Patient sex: M
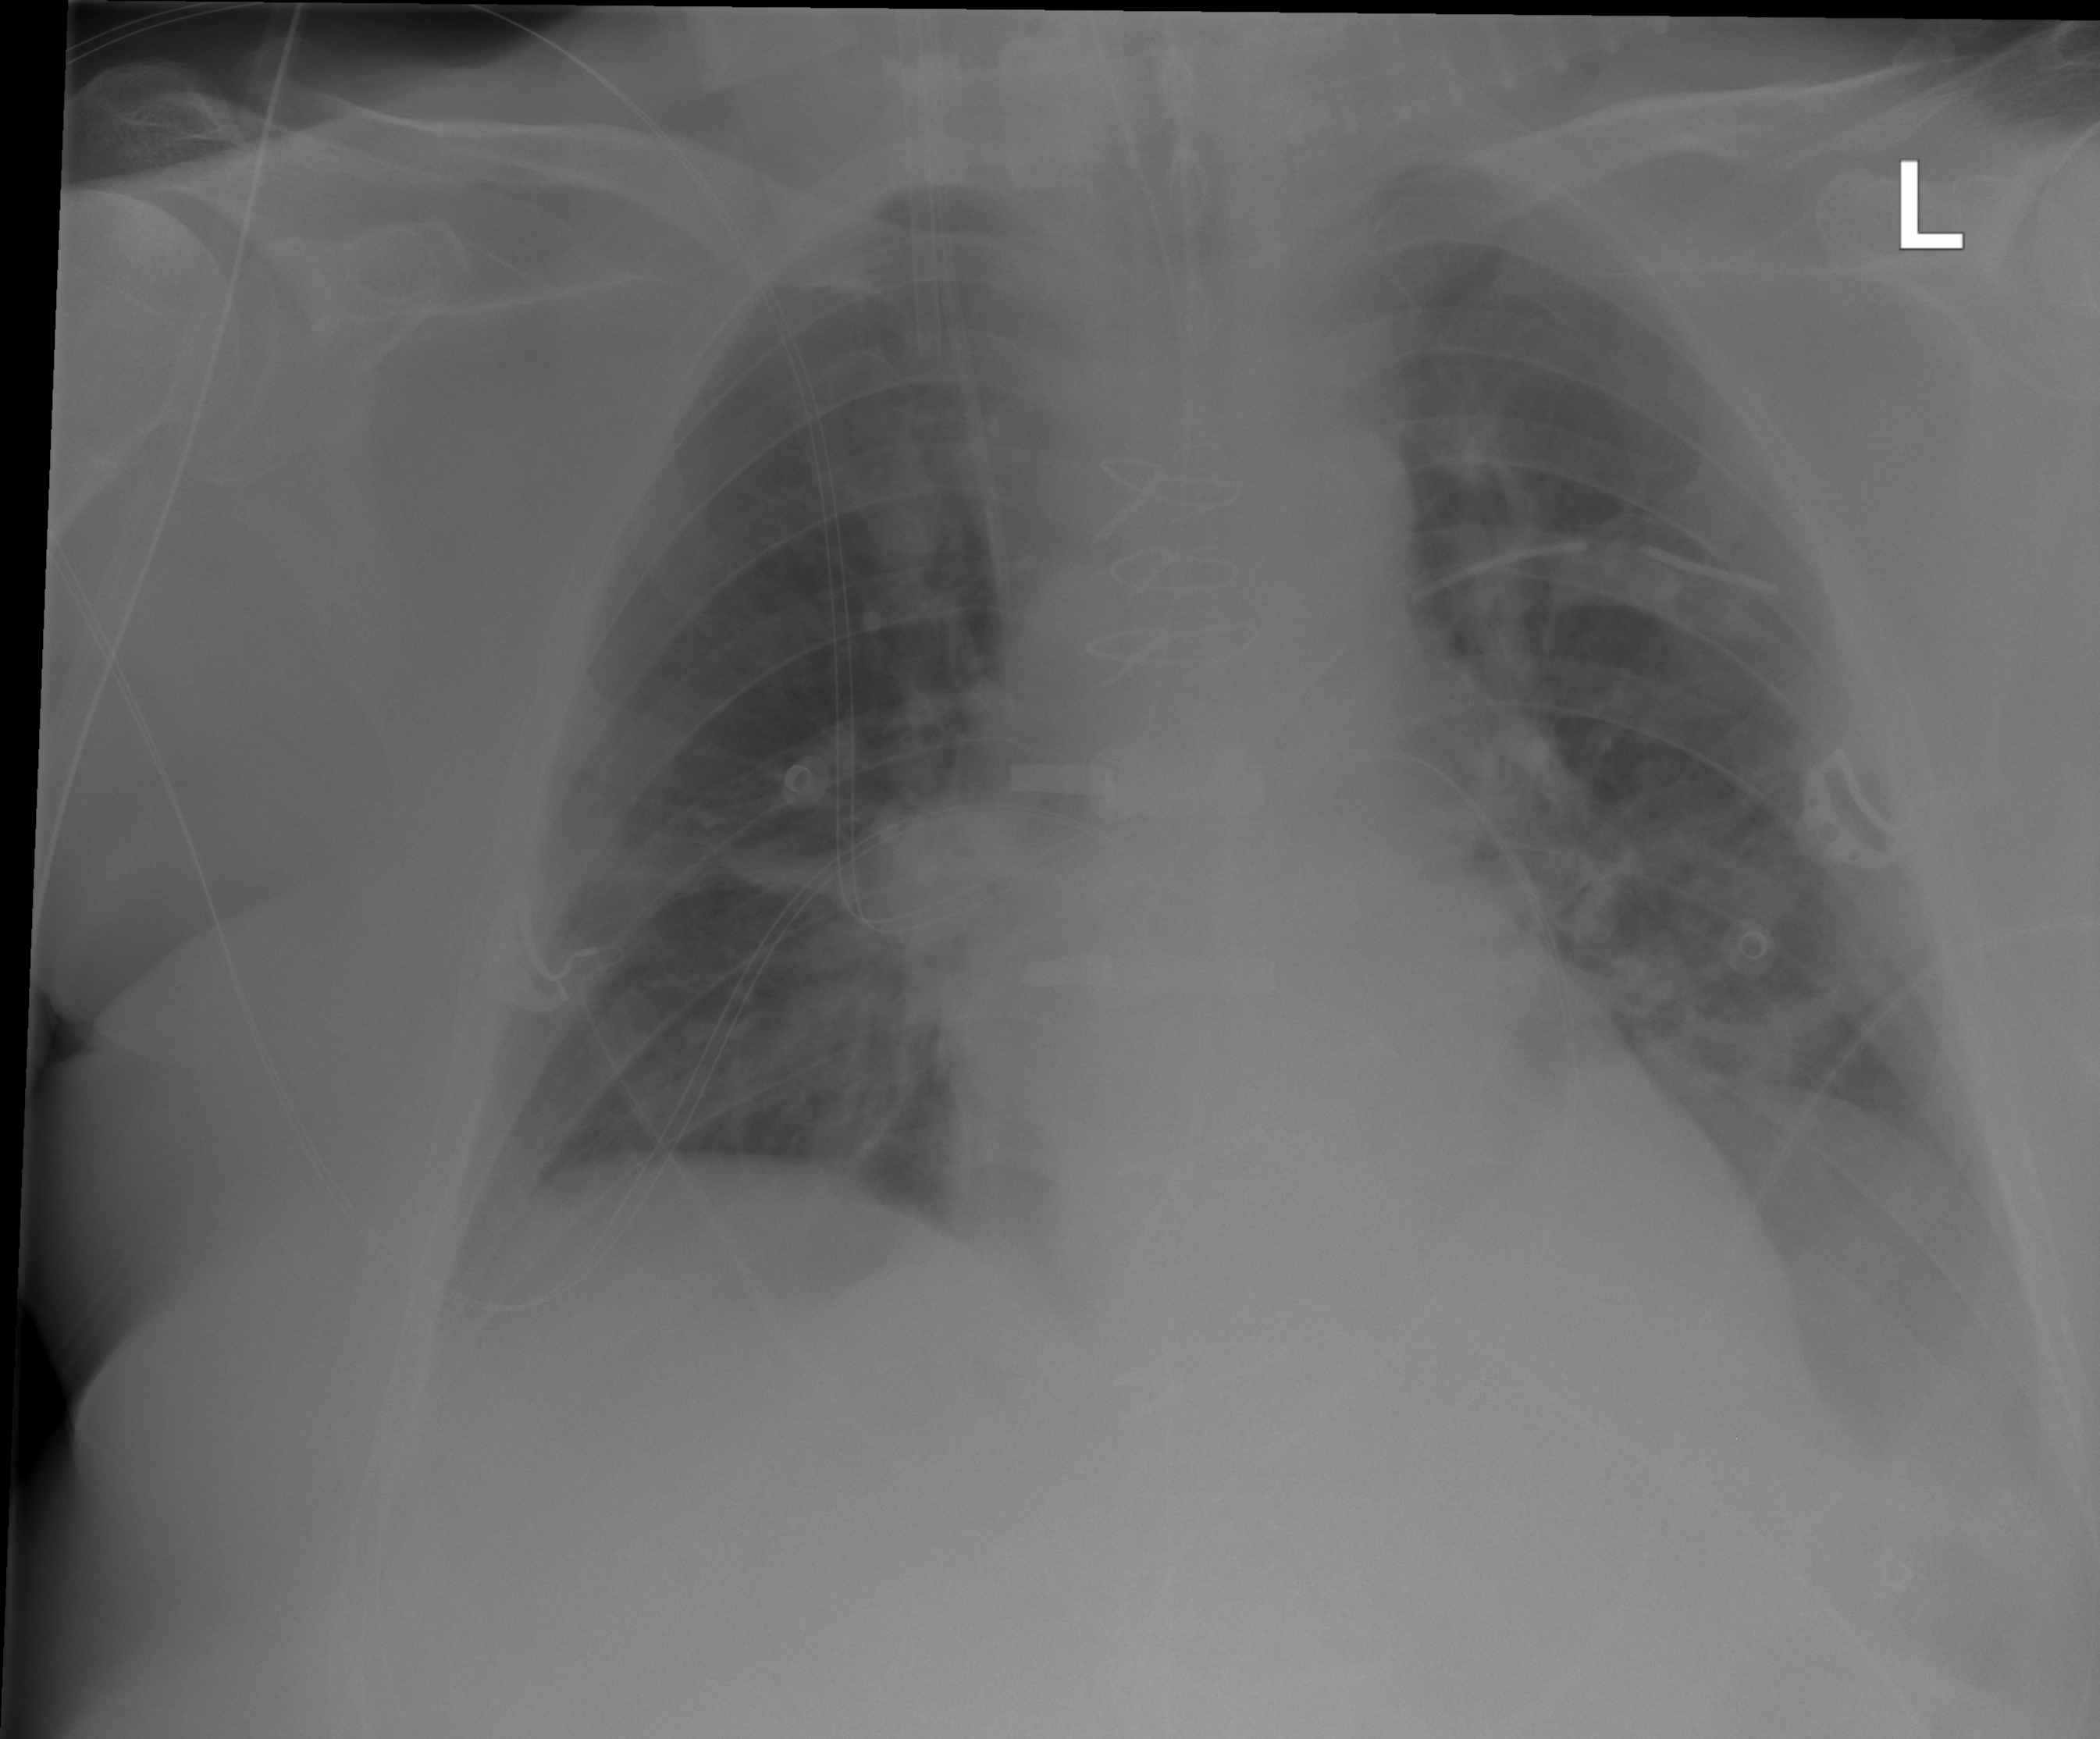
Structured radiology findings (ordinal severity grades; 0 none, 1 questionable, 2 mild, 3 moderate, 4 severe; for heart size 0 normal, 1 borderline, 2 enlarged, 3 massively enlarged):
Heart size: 0
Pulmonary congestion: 2
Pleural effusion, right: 2
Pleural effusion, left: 2
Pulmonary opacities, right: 0
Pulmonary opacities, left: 0
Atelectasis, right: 2
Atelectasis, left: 2